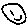
Label: smiley face